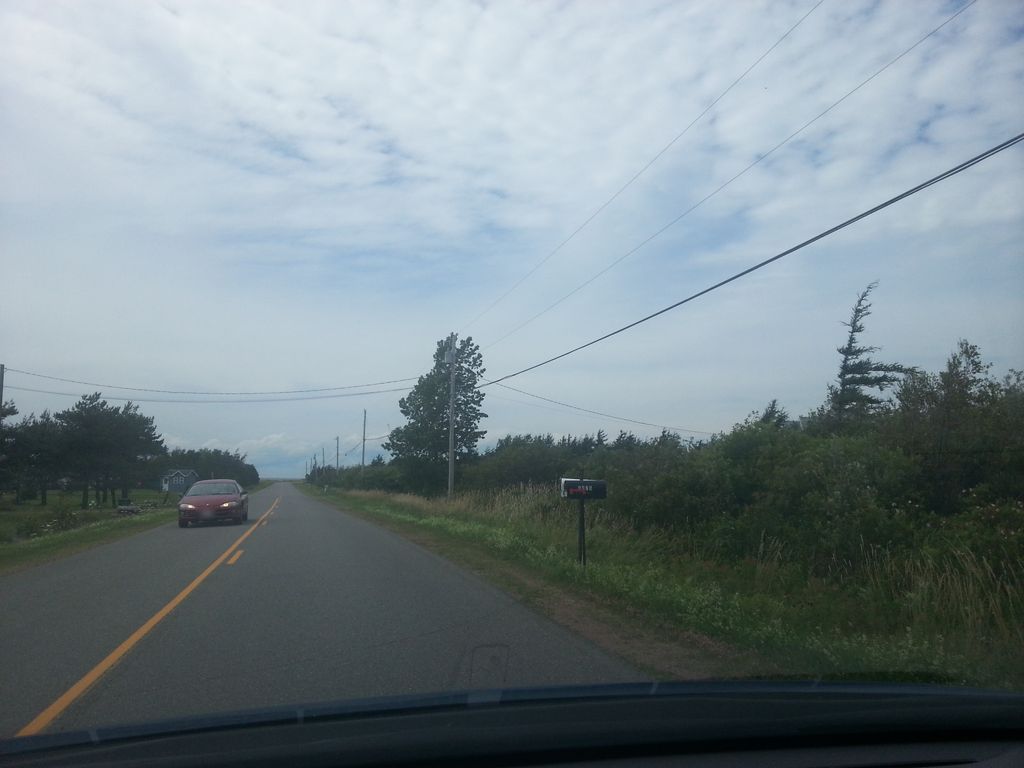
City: charlottetown